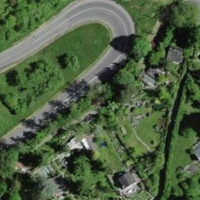
EUNIS habitat code: 53
Species observed at this site:
Muscicapa striata
Papilio machaon
Tulipa sylvestris
Aglais io
Phoenicurus phoenicurus
Picus viridis
Lamium galeobdolon
Sylvia atricapilla